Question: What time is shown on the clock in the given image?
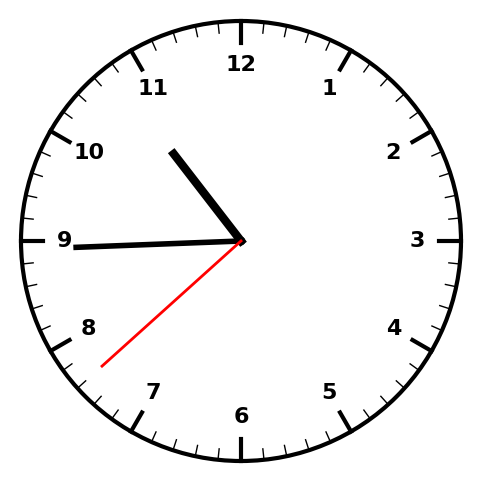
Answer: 10:44:38